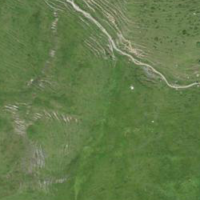
EUNIS habitat code: 26
Species observed at this site:
Silene acaulis